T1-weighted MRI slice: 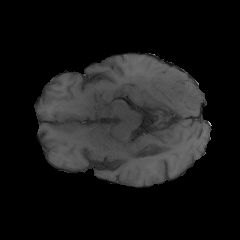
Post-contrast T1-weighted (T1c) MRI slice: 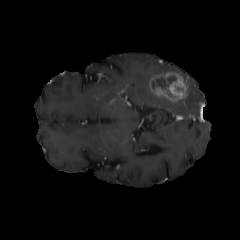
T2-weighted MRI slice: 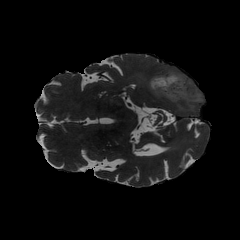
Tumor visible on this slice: yes